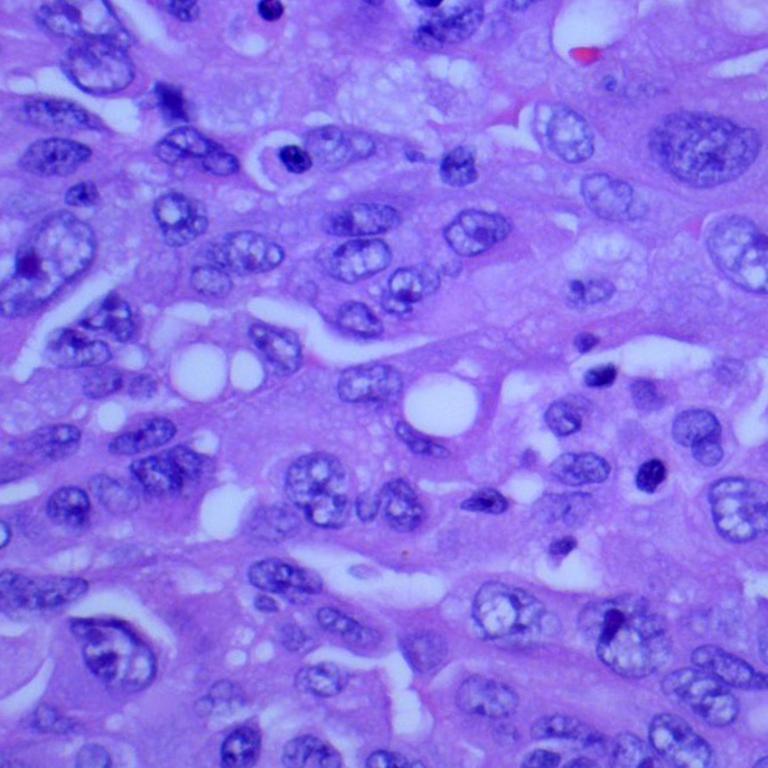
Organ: lung
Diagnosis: adenocarcinomas